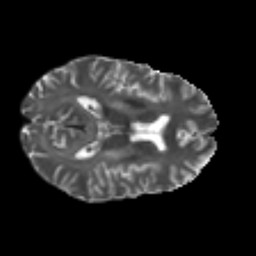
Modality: T2w
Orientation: axial
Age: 45
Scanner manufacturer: philips
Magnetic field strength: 3 T
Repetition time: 8.6 s
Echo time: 0.127 s